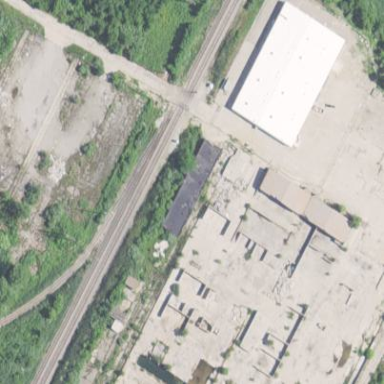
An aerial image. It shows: Historic factory.